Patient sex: F
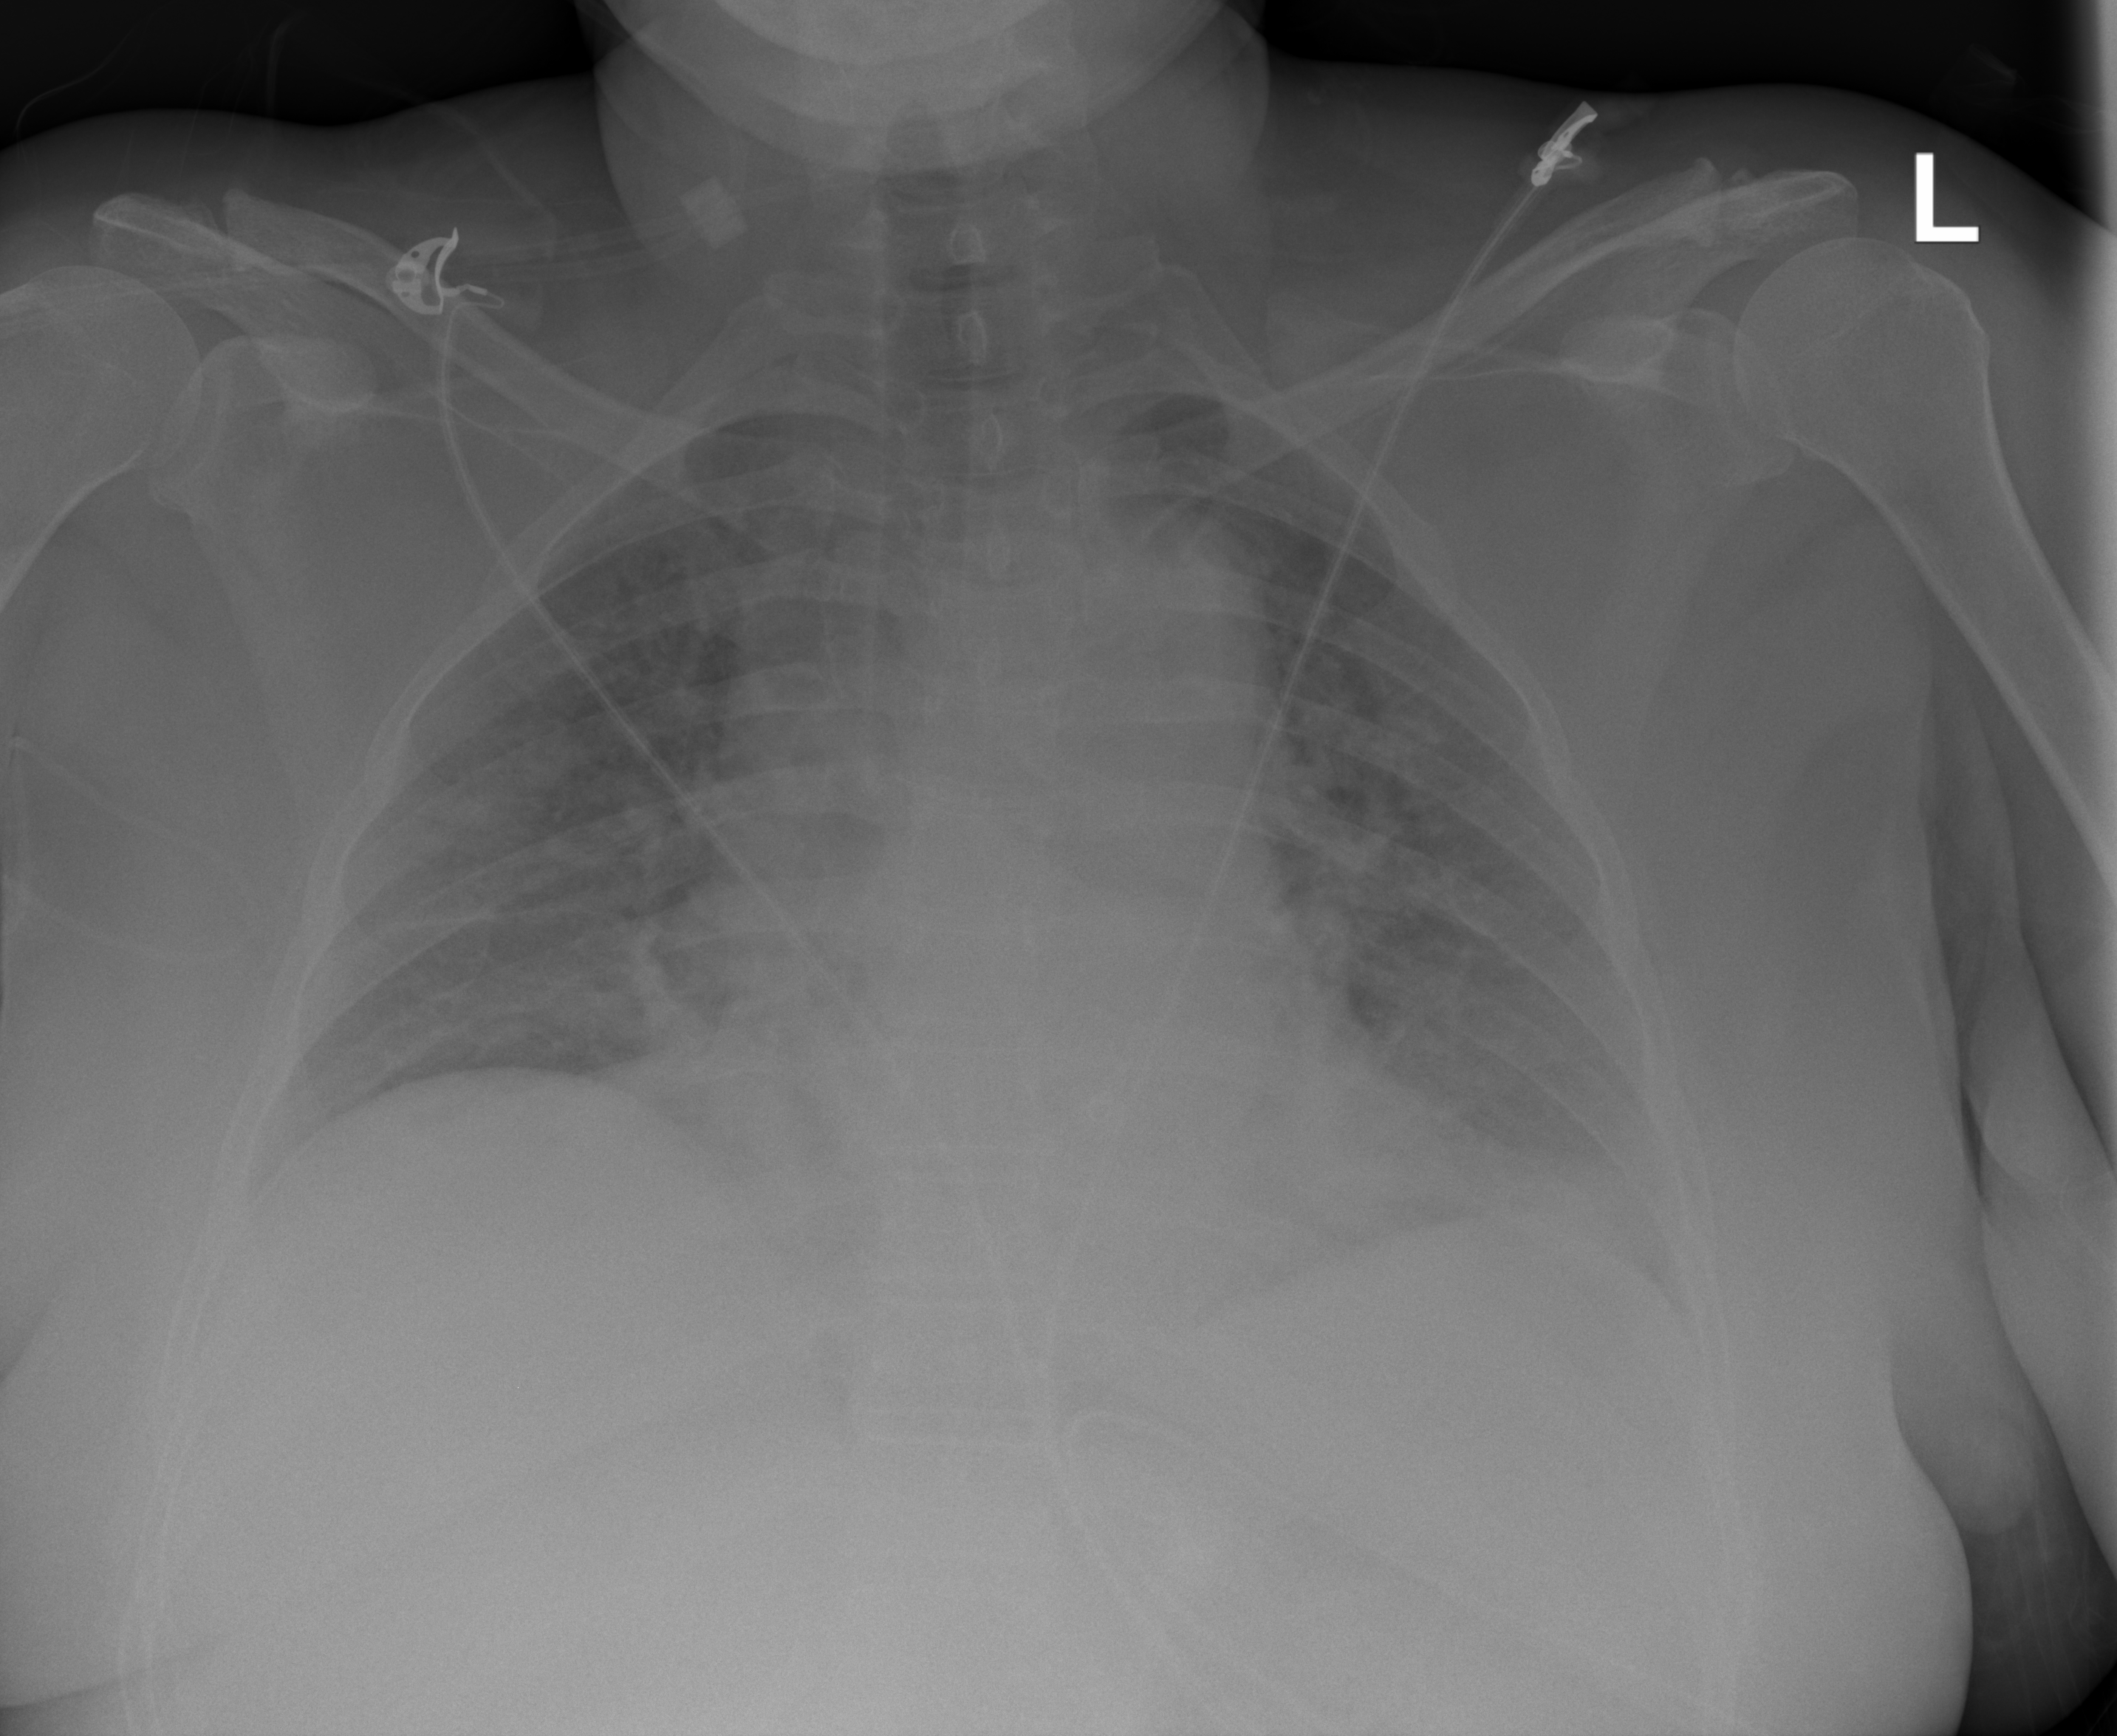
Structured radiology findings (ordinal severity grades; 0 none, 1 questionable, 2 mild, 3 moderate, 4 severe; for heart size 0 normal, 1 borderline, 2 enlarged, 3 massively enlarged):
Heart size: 2
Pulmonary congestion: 2
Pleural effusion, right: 0
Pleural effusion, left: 2
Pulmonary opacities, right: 0
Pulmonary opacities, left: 0
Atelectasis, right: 2
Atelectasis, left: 2